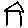
Label: house